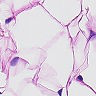
Metastatic tissue present: no